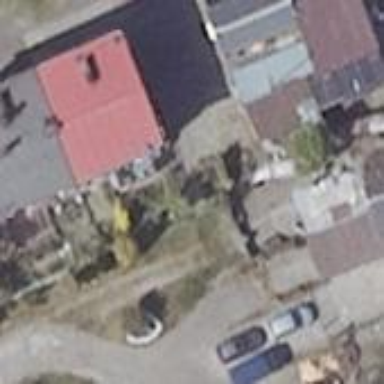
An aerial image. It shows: Residential building.